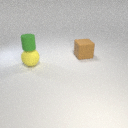
large yellow rubber sphere to the left of large brown rubber cube